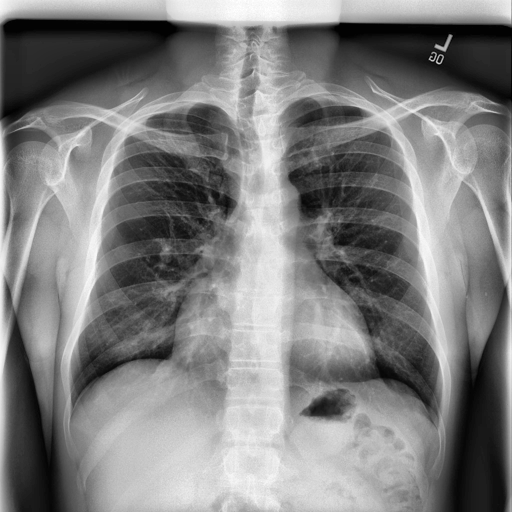
Finding: NORMAL